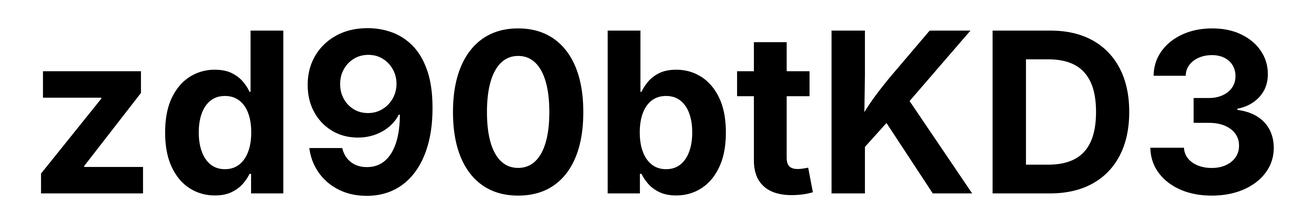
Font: Inter_Bold